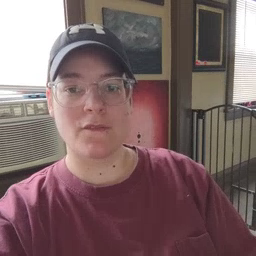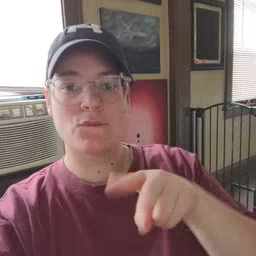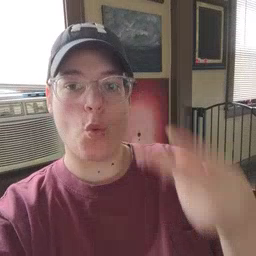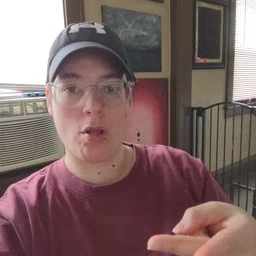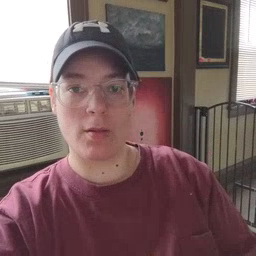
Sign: fall